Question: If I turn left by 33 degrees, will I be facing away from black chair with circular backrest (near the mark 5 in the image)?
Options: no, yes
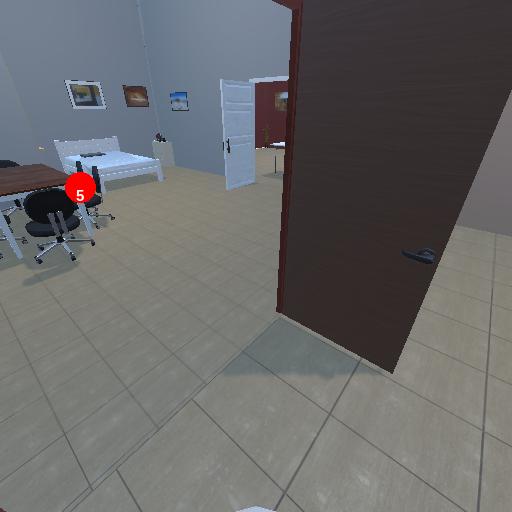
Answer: no